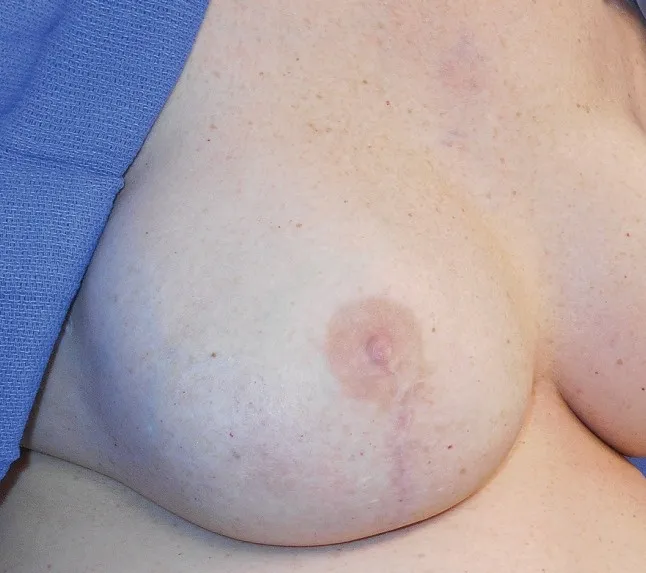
Postoperative photo of the right neo breast 15 months after tissue expander exchange to silicone gel implant.
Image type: medical_photograph (skin_photograph)